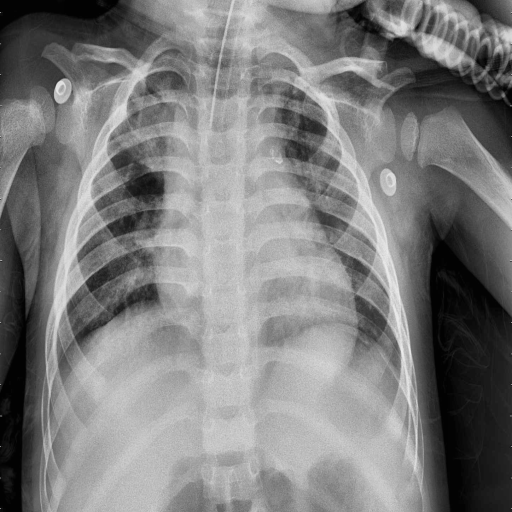
Finding: PNEUMONIA